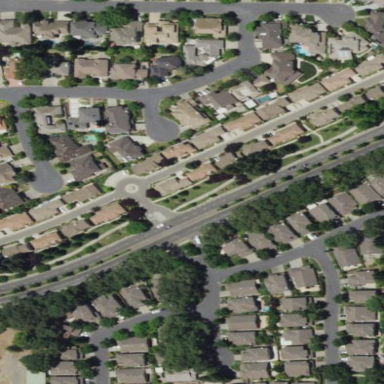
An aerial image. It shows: This residential area consists of single-family homes.